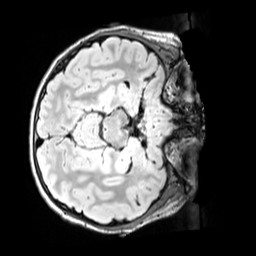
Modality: FLAIR
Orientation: axial
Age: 12
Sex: male
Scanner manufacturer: siemens
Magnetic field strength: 3 T
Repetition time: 5 s
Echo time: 0.388 s